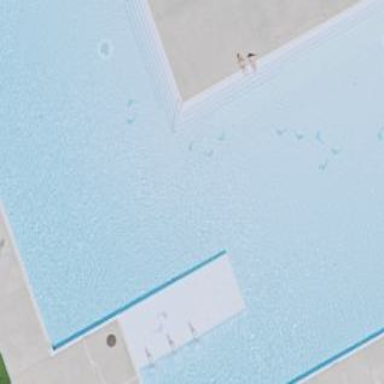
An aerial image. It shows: Swimming pool located in leisure land.